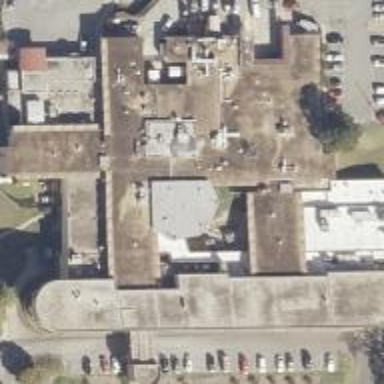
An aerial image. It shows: Hospital building.